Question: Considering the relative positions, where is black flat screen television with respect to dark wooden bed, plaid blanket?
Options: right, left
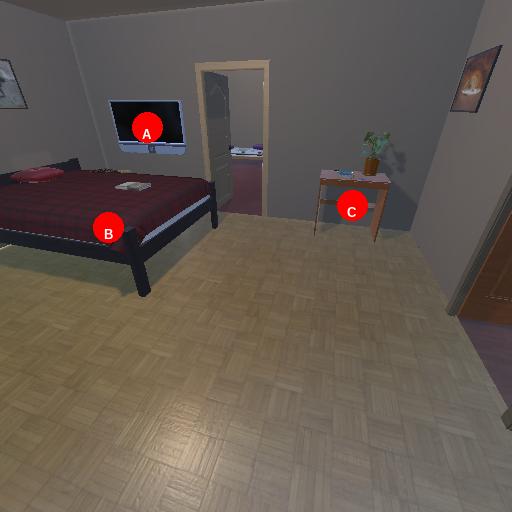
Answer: right